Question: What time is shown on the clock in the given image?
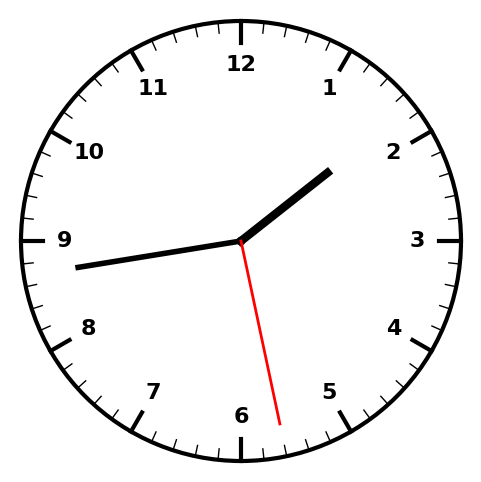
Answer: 01:43:28